Question: I'm working on my little portfolio page and wanted to put some background/fun stuff on my About page. Right now, it displays the information on ALL 4 article-columns at once, instead of just the one I'm hovering on.

Here's the code and logic I have.
'''
import React, { useState } from 'react';
import './About.css'
const About = () => {
const [inHover, setHover] = useState(false)
return (
<div className="about">
<div className="about__container">
<h1 className="about__headline">Just Human Things...</h1>
<div className="about__columns">
<article
className="about__column"
onMouseEnter={() => setHover(true)}
onMouseLeave={() => setHover(false)}>
<h4>History</h4>
{inHover &&
<div>
<br></br>
<ul>
<li>B.S. - Pre-Medical Biology</li>
<li>A.P. - Ayurvedic Practitioner</li>
<li>RYT-500 - Ayurvedic Yoga</li>
<li>C.H. - Clinical Herbalist</li>
<li>L.D.T. - Lymph Drainage Therapist</li>
<li>Nutritionist</li>
</ul>
<br></br>
<p>Flipped my whole career field from health and nutrition into tech, October 2020, without any previous experience in coding, and I've been engrossed ever since! I know I still have a lot to learn, but I'm ready to absorb all I can!</p>
</div>
}
</article>
<article
className="about__column"
onMouseEnter={() => setHover(true)}
onMouseLeave={() => setHover(false)}>
<h4>Hobbies</h4>
{inHover &&
<div>
<br></br>
<ul>
<li>Being cozy is my favorite emotion</li>
<li>House plant care and husbandry</li>
<li>18th Century cooking and recipes</li>
<li>Building relationship and rapport with Ravens</li>
<li>World of Warcraft/Diablo III</li>
<li>Marie Kondo-inspired organizing</li>
<li>Watercolor and Acrylic painting</li>
<li>Connecting with nature through ritual</li>
</ul>
</div>
}
</article>
<article className="about__column"
onMouseEnter={() => setHover(true)}
onMouseLeave={() => setHover(false)}>
<h4>What I'm looking for</h4>
{inHover &&
<div>
<p>...in a work environment: </p>
<br></br>
<ul>
<li>Collaborative atmosphere</li>
<li>Autonomy and trust</li>
<li>Appreciates my playful enthusiasm</li>
<li>Loves my creative/innovative ideas</li>
<li>Conducive to skills improvement</li>
<li>Clear communication</li>
<li>Mentorship</li>
</ul>
</div>
}
</article>
<article className="about__column"
onMouseEnter={() => setHover(true)}
onMouseLeave={() => setHover(false)}>
<h4>Personality Traits: </h4>
{inHover &&
<div>
<br></br>
<ul>
<li>ENTHUSIASM!</li>
<li>Able to discuss and resolve conflict</li>
<li>Inclusive and team-oriented</li>
<li>Asks questions until confident in what is expected of me</li>
<li>Curious and inquisitive</li>
<li>Takes responsibility for actions</li>
<li>Empathetic and emotionally intelligent</li>
<li>Accept when I'm wrong</li>
<li>Excellent in written and oral communication</li>
<li>Acknowledges shortcomings and works to improve</li>
</ul>
</div>
}
</article>
</div>
</div>
</div>
);
}
export default About;
'''
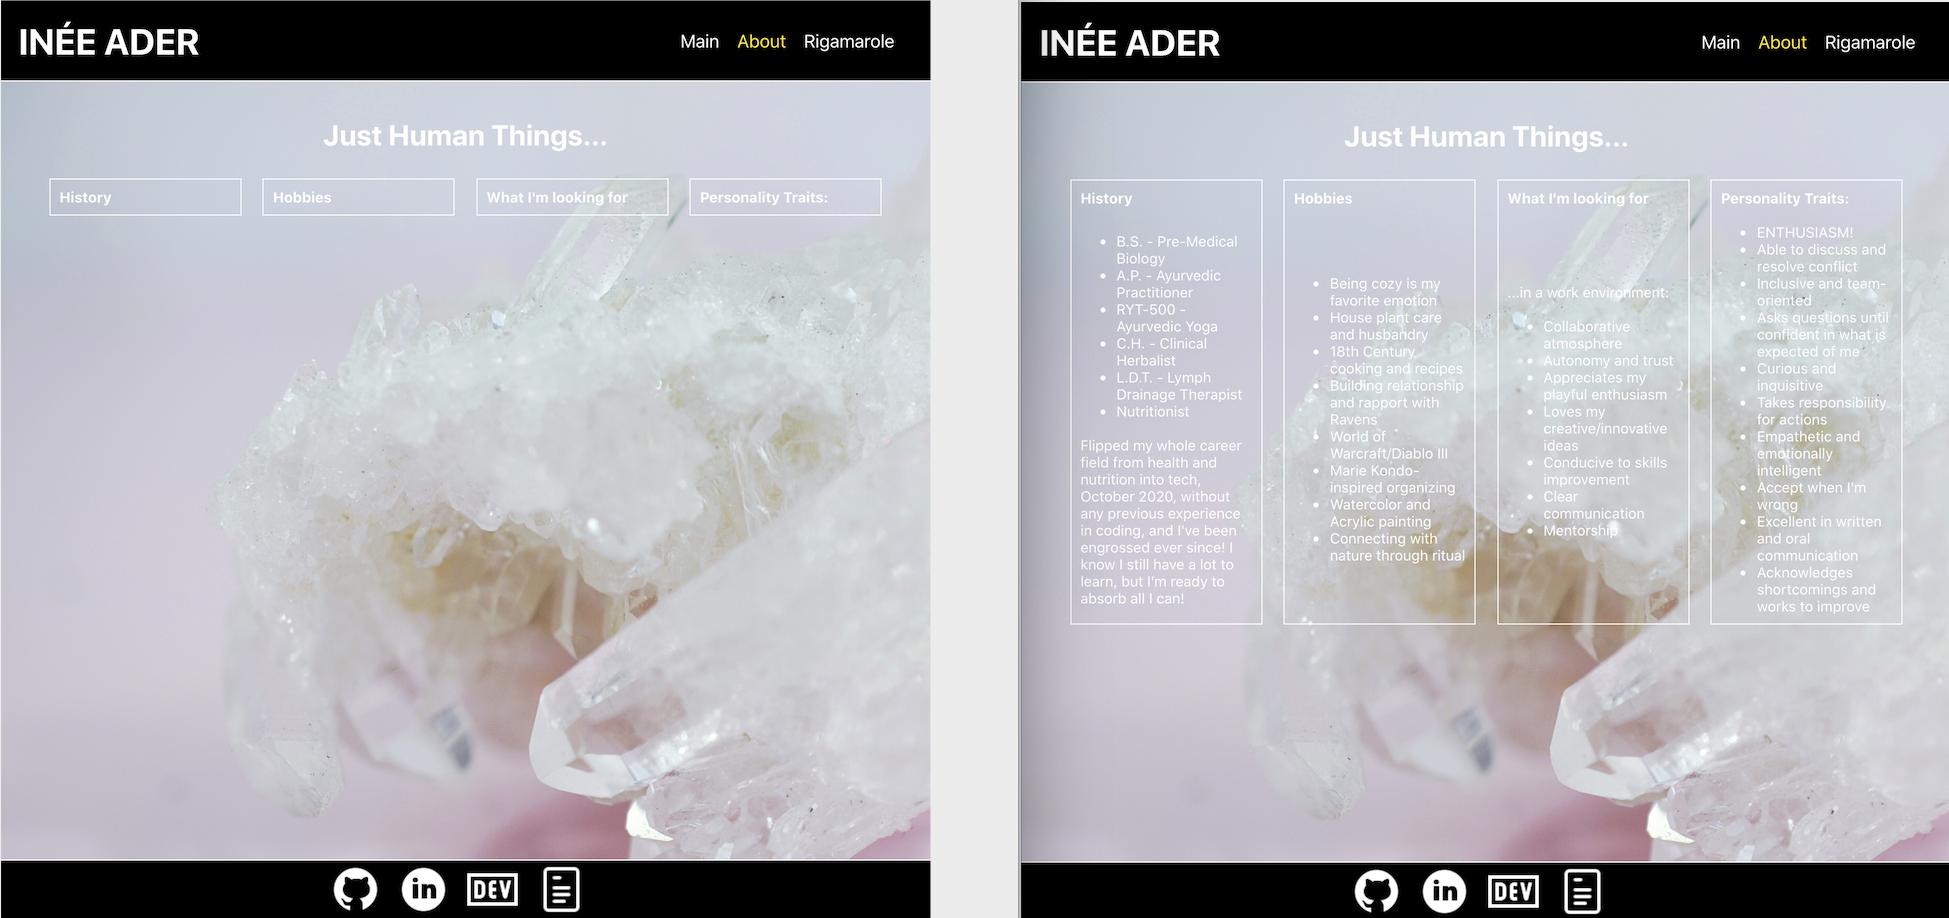
Answer: You need to specify which section is being hovered. You can do something like this:
'''
import React, { useState } from 'react'
import ReactDOM from 'react-dom'
class App extends React.Component {
render() {
return (
<About/>
)
}
}
const About = () => {
const [hoveredSection, setHoveredSection] = useState(null);
const onMouseEnter = (name) => () => setHoveredSection(name)
const onMouseLeave = () => setHoveredSection(null)
return (
<div className="about">
<div className="about__container">
<h1 className="about__headline">Just Human Things...</h1>
<div className="about__columns">
<article
className="about__column"
onMouseEnter={onMouseEnter(1)}
onMouseLeave={onMouseLeave}>
<h4>History</h4>
{hoveredSection === 1 &&
<div>
<br></br>
<ul>
<li>B.S. - Pre-Medical Biology</li>
<li>A.P. - Ayurvedic Practitioner</li>
<li>RYT-500 - Ayurvedic Yoga</li>
<li>C.H. - Clinical Herbalist</li>
<li>L.D.T. - Lymph Drainage Therapist</li>
<li>Nutritionist</li>
</ul>
<br></br>
<p>Flipped my whole career field from health and nutrition into tech, October 2020, without any previous experience in coding, and I've been engrossed ever since! I know I still have a lot to learn, but I'm ready to absorb all I can!</p>
</div>
}
</article>
<article
className="about__column"
onMouseEnter={onMouseEnter(2)}
onMouseLeave={onMouseLeave}>
<h4>Hobbies</h4>
{hoveredSection === 2 &&
<div>
<br></br>
<ul>
<li>Being cozy is my favorite emotion</li>
<li>House plant care and husbandry</li>
<li>18th Century cooking and recipes</li>
<li>Building relationship and rapport with Ravens</li>
<li>World of Warcraft/Diablo III</li>
<li>Marie Kondo-inspired organizing</li>
<li>Watercolor and Acrylic painting</li>
<li>Connecting with nature through ritual</li>
</ul>
</div>
}
</article>
<article className="about__column"
onMouseEnter={onMouseEnter(3)}
onMouseLeave={onMouseLeave}>
<h4>What I'm looking for</h4>
{hoveredSection === 3 &&
<div>
<p>...in a work environment: </p>
<br></br>
<ul>
<li>Collaborative atmosphere</li>
<li>Autonomy and trust</li>
<li>Appreciates my playful enthusiasm</li>
<li>Loves my creative/innovative ideas</li>
<li>Conducive to skills improvement</li>
<li>Clear communication</li>
<li>Mentorship</li>
</ul>
</div>
}
</article>
<article className="about__column"
onMouseEnter={onMouseEnter(4)}
onMouseLeave={onMouseLeave}>
<h4>Personality Traits: </h4>
{hoveredSection === 4 &&
<div>
<br></br>
<ul>
<li>ENTHUSIASM!</li>
<li>Able to discuss and resolve conflict</li>
<li>Inclusive and team-oriented</li>
<li>Asks questions until confident in what is expected of me</li>
<li>Curious and inquisitive</li>
<li>Takes responsibility for actions</li>
<li>Empathetic and emotionally intelligent</li>
<li>Accept when I'm wrong</li>
<li>Excellent in written and oral communication</li>
<li>Acknowledges shortcomings and works to improve</li>
</ul>
</div>
}
</article>
</div>
</div>
</div>
);
}
ReactDOM.render(
<App />,
document.getElementById('container')
);
'''